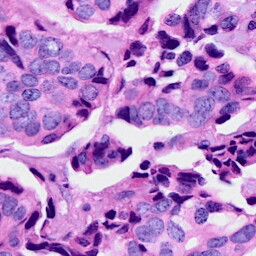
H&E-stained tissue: Breast